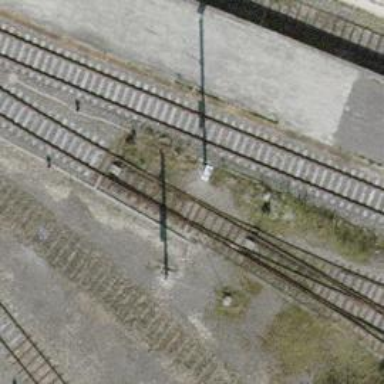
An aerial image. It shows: Railway yard with one track.